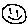
Label: smiley face